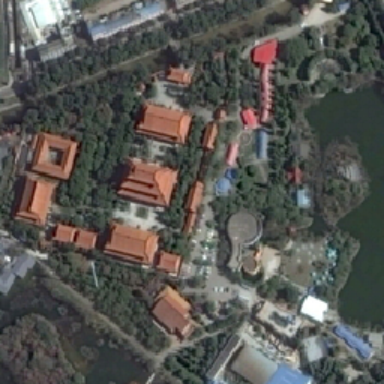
There is a resort with an orange stall next to the forest .